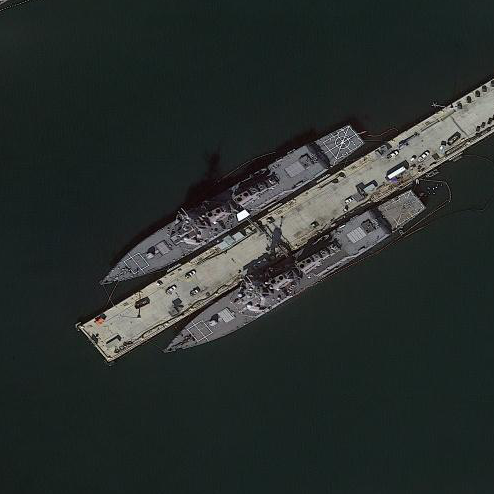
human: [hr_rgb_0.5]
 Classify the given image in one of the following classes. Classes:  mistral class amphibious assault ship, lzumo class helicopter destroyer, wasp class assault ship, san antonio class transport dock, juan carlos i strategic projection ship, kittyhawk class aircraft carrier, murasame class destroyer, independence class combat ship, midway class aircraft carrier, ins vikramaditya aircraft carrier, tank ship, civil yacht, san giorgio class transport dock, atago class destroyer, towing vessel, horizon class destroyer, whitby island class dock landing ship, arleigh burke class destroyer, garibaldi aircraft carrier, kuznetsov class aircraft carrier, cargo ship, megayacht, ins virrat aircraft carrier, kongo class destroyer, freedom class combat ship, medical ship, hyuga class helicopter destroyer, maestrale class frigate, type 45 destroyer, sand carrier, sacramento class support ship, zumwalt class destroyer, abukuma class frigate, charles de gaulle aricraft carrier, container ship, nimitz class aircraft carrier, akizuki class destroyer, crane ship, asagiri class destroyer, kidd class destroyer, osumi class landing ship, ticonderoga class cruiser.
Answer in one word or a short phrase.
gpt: Arleigh Burke class destroyer